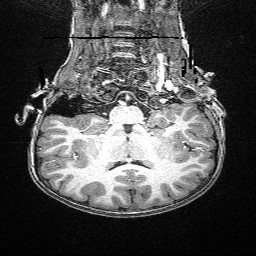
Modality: T1w
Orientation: sagittal